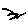
Label: zigzag